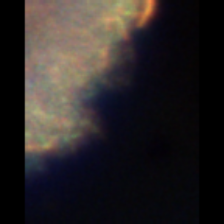
Taxon: Unknown_detritus
Group: Unknown